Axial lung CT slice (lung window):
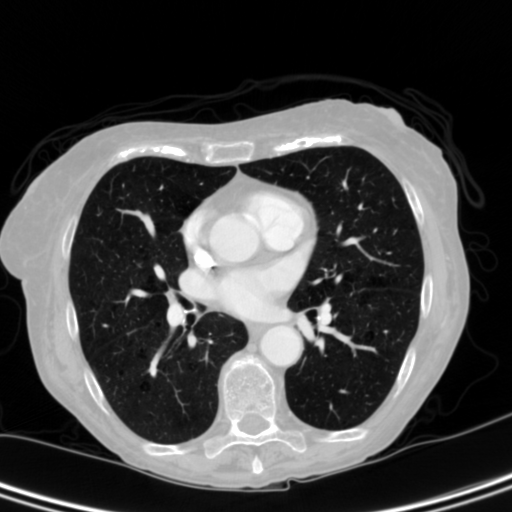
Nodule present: no